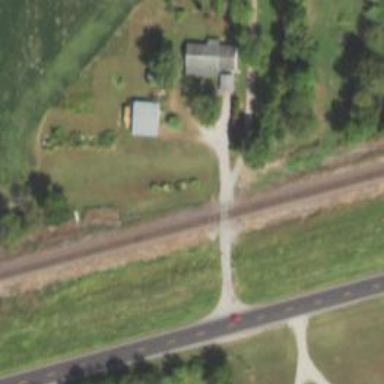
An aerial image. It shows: Railway level crossing.